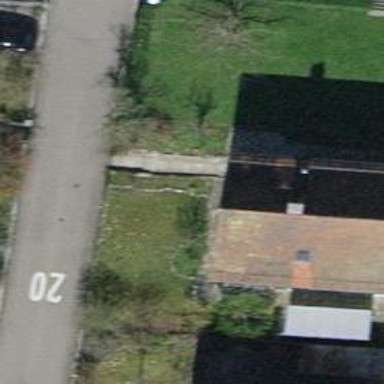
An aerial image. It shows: Detached building with tile roof.